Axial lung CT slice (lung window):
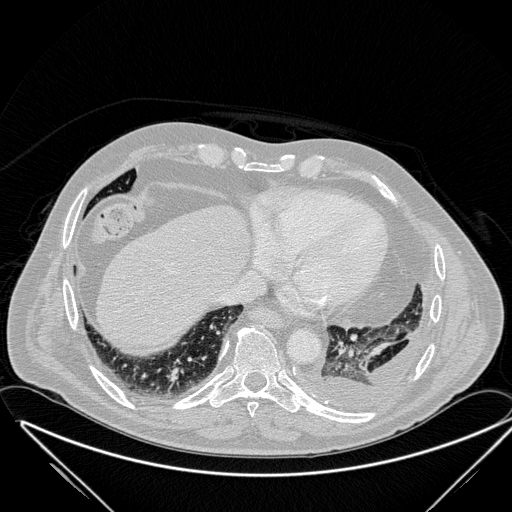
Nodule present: no